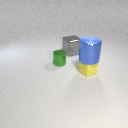
small yellow rubber cube to the right of large gray metal cube